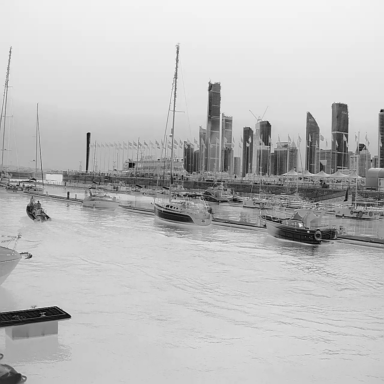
There are nine objects shown in the infrared image, including five sailboats, and four canoes.